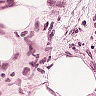
Metastatic tissue present: yes